【题型】填空题　【知识点】平面几何　【难度】easy
已知：如图, 正方形 $CDEF$ 的边 $CD$ 在 $\triangle ABC$ 的直角边 $BC$ 上, 顶点 $E$、$F$ 分别在边 $AB$、$AC$ 上。已知两条直角边 $BC$、$AC$ 的长分别为 $5$ 和 $12$, 那么正方形 $CDEF$ 的边长为\_\_\_\_\_\_。

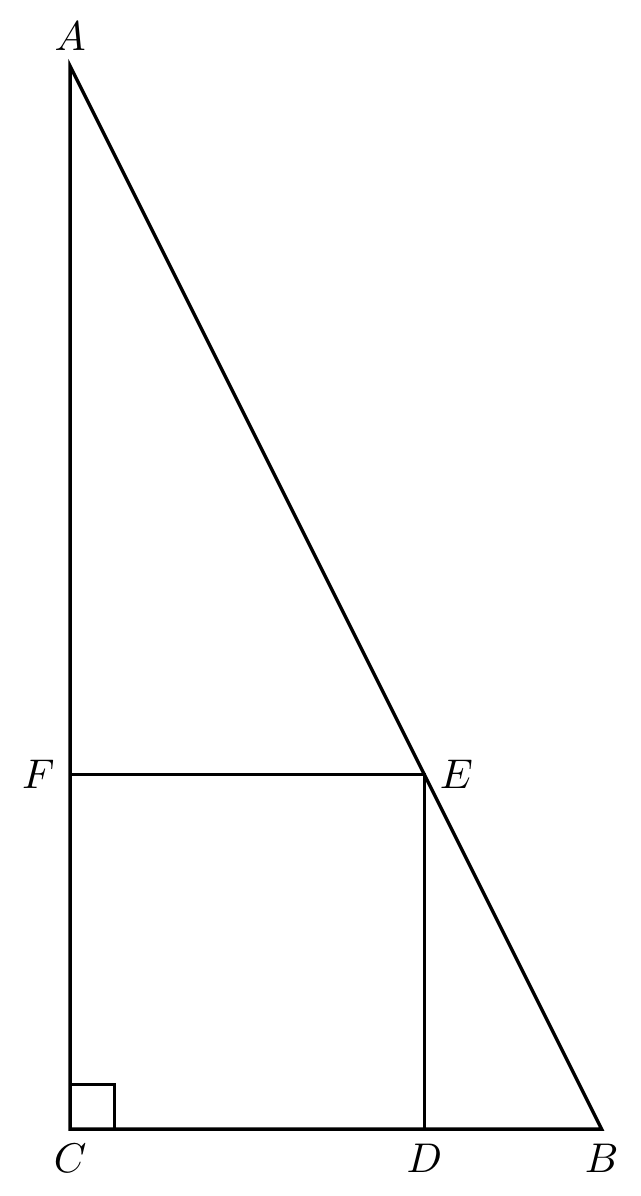
【解答】
解：$\because$ 四边形 $EFCD$ 是正方形,

$\therefore$ $EF // CD$, $EF = FC = CD = DE$,

$\therefore$ $\triangle AFE \sim \triangle ACB$,

$\therefore$ $\frac{EF}{BC} = \frac{AF}{AC}$,

$\because$ $BC$、$AC$ 的长分别为 $5$ 和 $12$,

$\therefore$ $\frac{EF}{5} = \frac{12 - CF}{12} = \frac{12 - EF}{12}$,

解得 $EF = \frac{60}{17}$,

即正方形 $CDEF$ 的边长为 $\frac{60}{17}$,

故答案为：$\frac{60}{17}$。